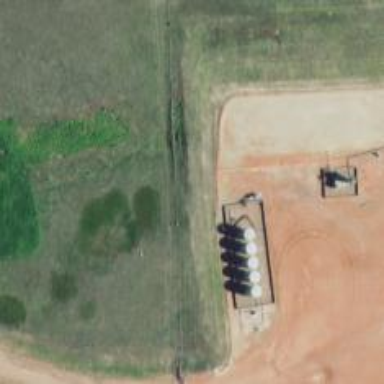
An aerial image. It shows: Storage tank that is man-made.